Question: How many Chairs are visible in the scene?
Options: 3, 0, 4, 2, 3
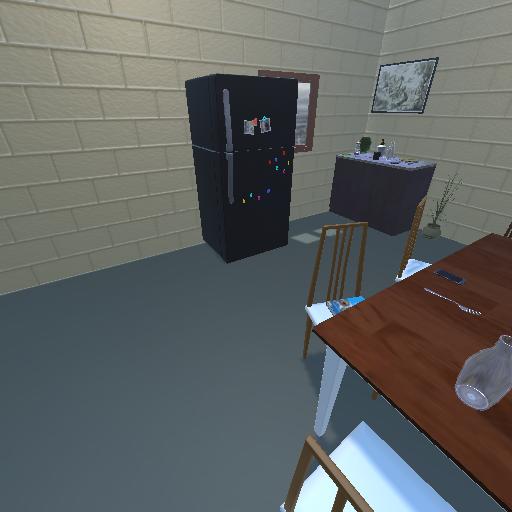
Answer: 3